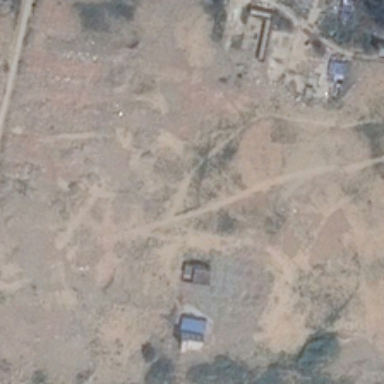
Some green trees are near a piece of bareland .